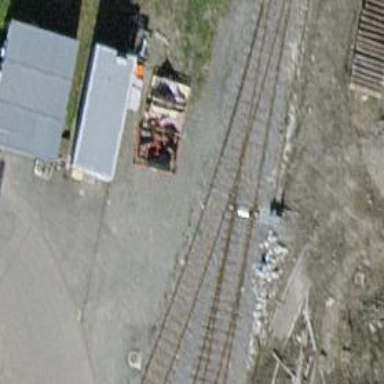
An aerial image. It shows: Railway switch.